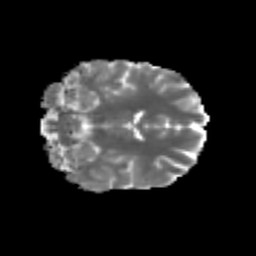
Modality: MD
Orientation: coronal
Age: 27
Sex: female
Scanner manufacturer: siemens
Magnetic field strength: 3 T
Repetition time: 3.5 s
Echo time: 0.125 s